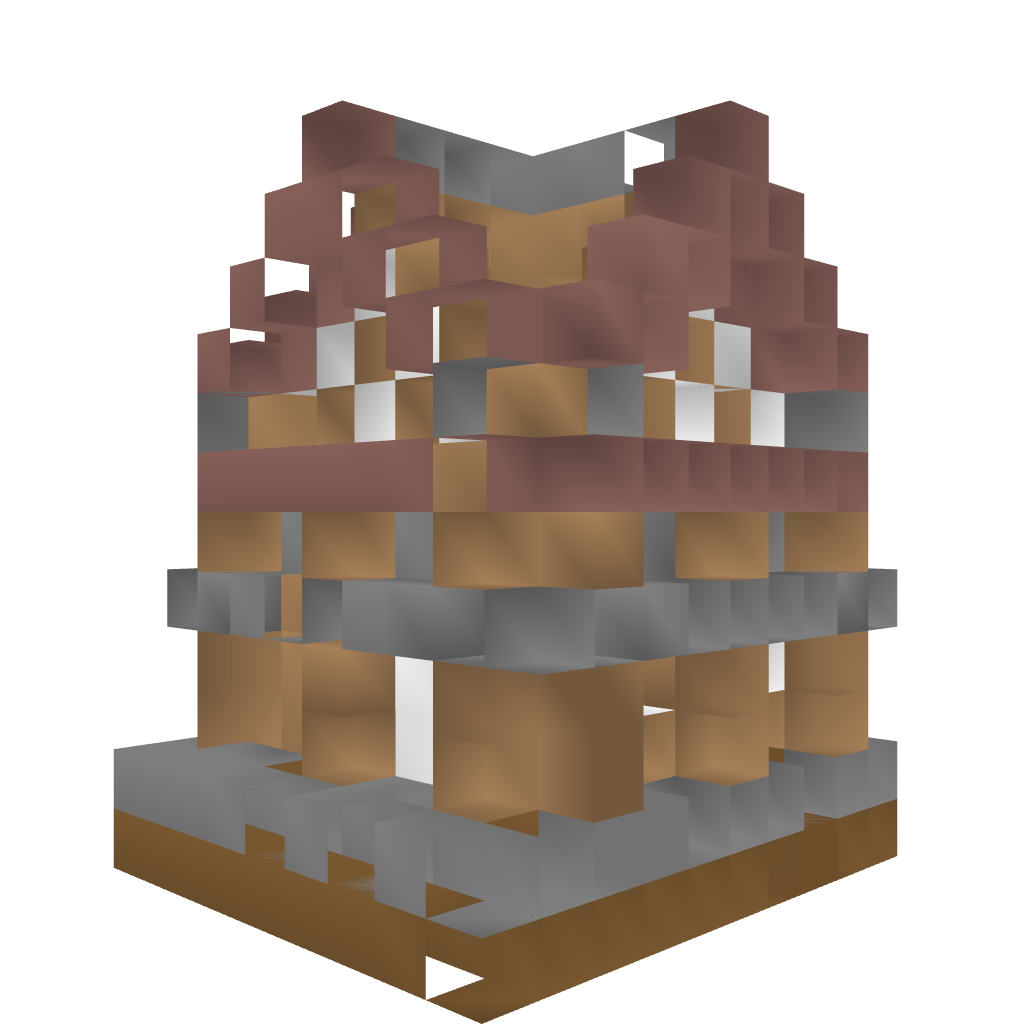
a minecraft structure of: Basic Villager Home bad low quality